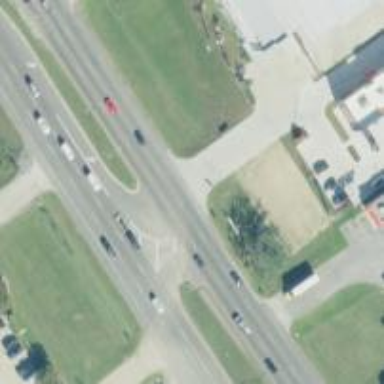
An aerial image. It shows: Trunk link highway.